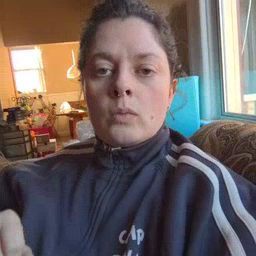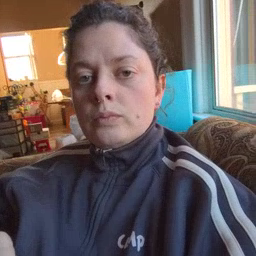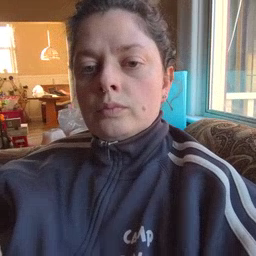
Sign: loud